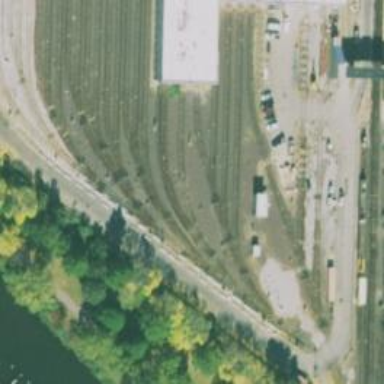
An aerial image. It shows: Electrified rail in service yard.